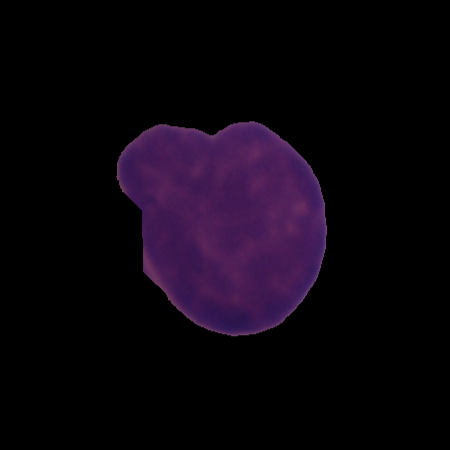
Label: cancer